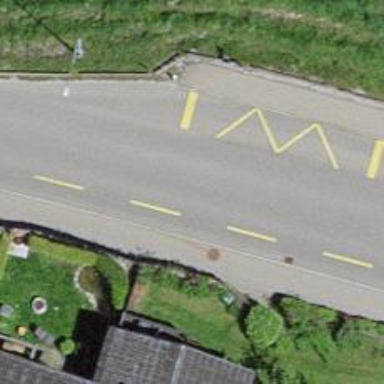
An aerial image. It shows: Public transport stop position.